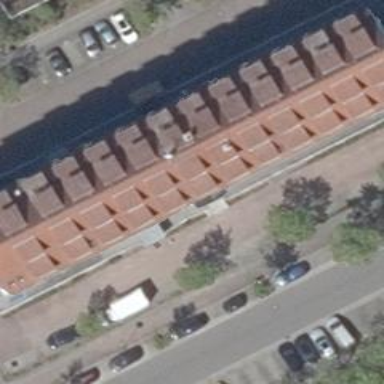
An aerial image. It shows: Commercial building.